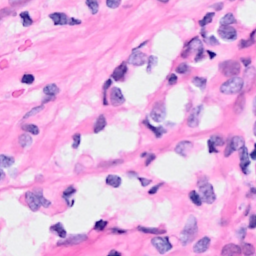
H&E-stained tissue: Breast